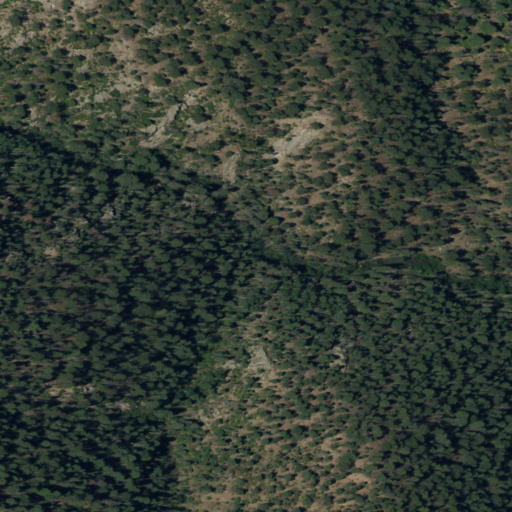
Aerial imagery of valley in New Mexico named Cañon del Oso containing only evergreen forest